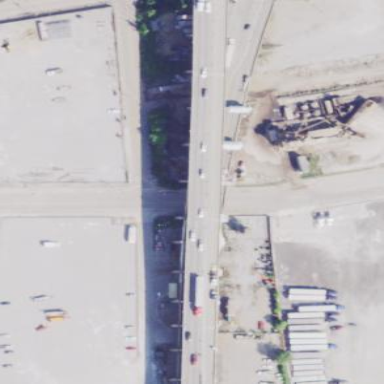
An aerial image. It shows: Man-made bridge.